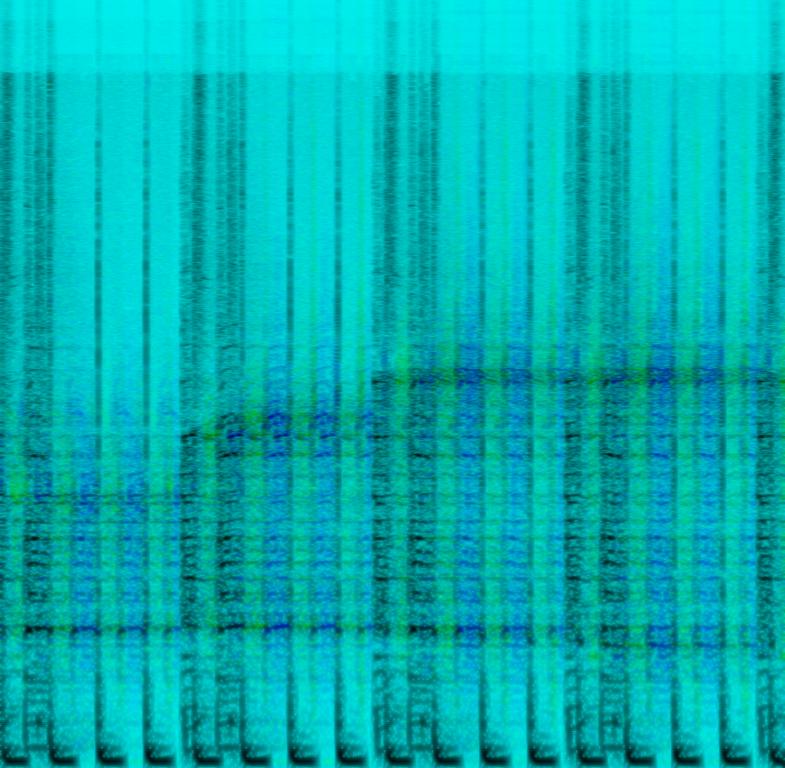
This instrumental is an EDM. The tempo is fast with drum machine beats and electronically produced music and sounds.The audio quality is inferior, however the beat melody can be heard. The music is youthful, pulsating, enthusiastic, electric, repetitive, insistent,recurring,trippy , hypnotic, and psychedelic. The thumpy bass and punchy drum beats give it a high energy Dance vibe.